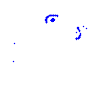
Particle: proton